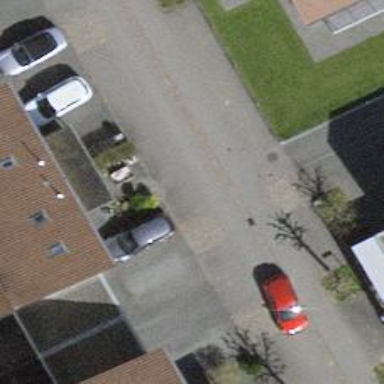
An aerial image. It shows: Asphalt road in residential area.